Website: macys
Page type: billing-address
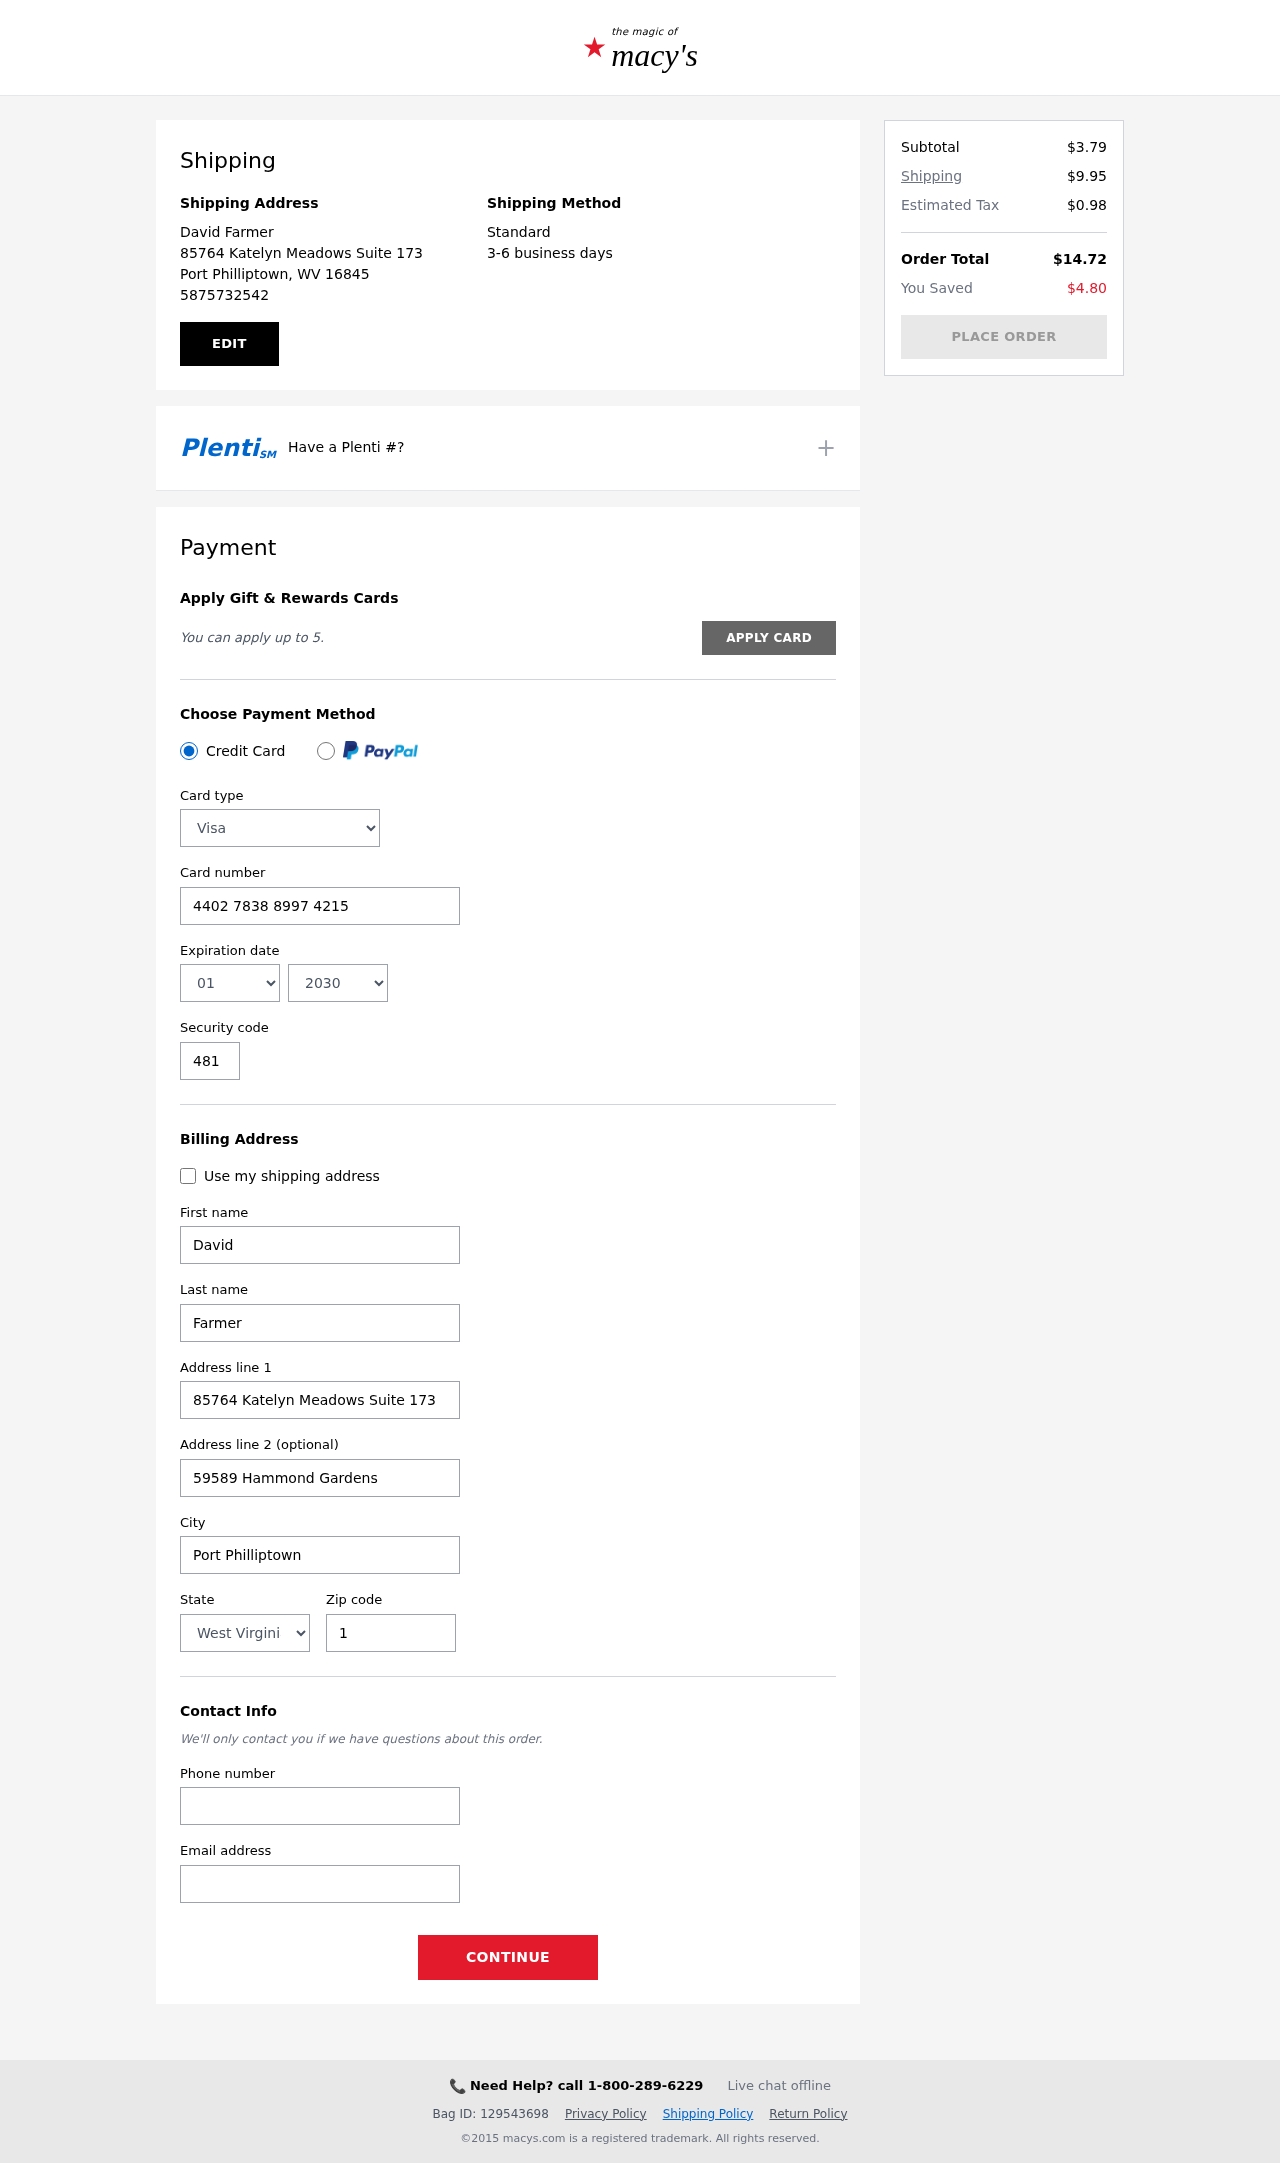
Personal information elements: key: PII_CARD_CVV
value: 481
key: PII_CARD_EXPIRY_MONTH
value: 01
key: PII_CARD_EXPIRY_YEAR
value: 30
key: PII_CARD_NUMBER
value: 4402 7838 8997 4215
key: PII_CARD_TYPE
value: Visa
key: PII_CITY
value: Port Philliptown
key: PII_CITY_STATE_ZIP
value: Port Philliptown, WV 16845
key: PII_EMAIL
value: davidfarmer@hotmail.com
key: PII_FIRSTNAME
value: David
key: PII_FULLNAME
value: David Farmer
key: PII_LASTNAME
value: Farmer
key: PII_PHONE
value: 5875732542
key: PII_POSTCODE
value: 16845
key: PII_STATE
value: West Virginia
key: PII_STREET
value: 85764 Katelyn Meadows Suite 173
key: PII_STREET2
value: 59589 Hammond Gardens
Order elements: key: ORDER_SUBTOTAL
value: $3.79
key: ORDER_SHIPPING_COST
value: $9.95
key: ORDER_TAX
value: $0.98
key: ORDER_TOTAL
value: $14.72
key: ORDER_SAVINGS
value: $4.80